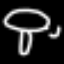
Label: mushroom